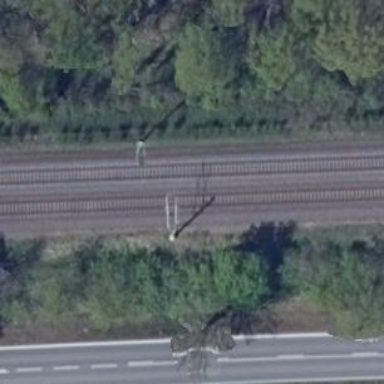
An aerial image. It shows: Railway track with contact line for electrification.